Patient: sex M, age 79
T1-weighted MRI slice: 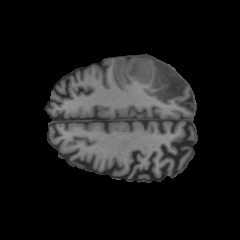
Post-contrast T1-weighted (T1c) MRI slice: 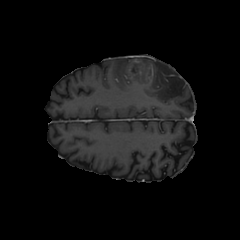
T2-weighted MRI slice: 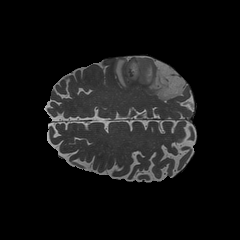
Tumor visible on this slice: yes
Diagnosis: Glioblastoma, IDH-wildtype
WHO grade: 4